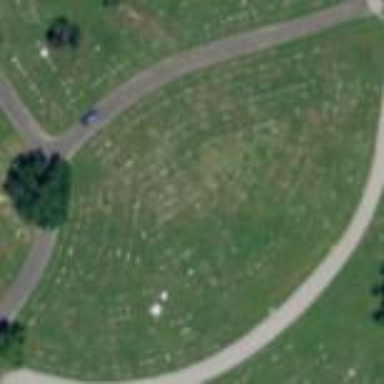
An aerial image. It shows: Sector in the cemetery.